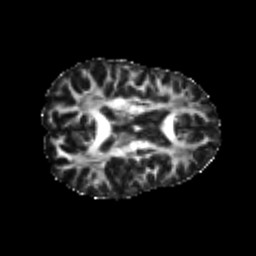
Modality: FA
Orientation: axial
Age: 23
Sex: female
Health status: healthy
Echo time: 0.074 s